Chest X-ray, AP view. Patient: 56 years old, sex F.
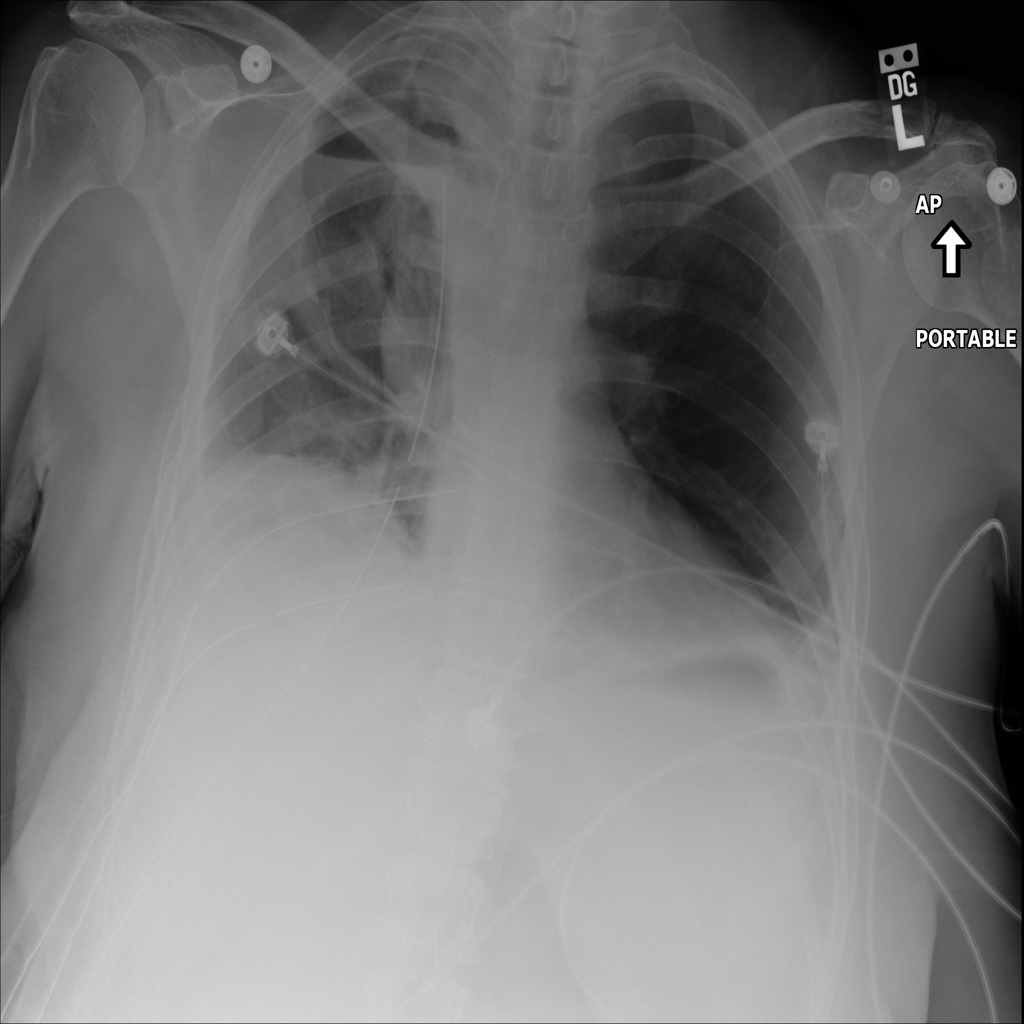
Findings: No Finding